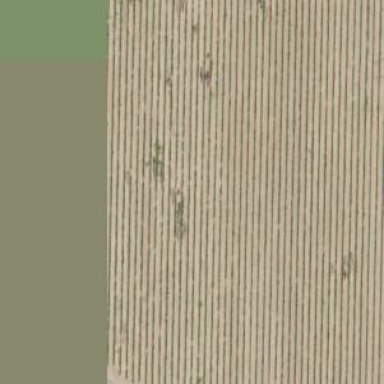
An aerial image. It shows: Vineyard growing grapes.